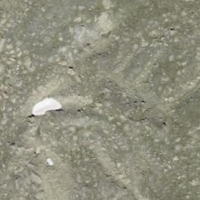
EUNIS habitat code: 48
Species observed at this site:
Achillea nana
Doronicum grandiflorum
Draba aizoides